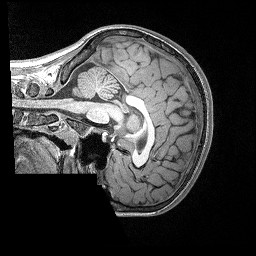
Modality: T1w
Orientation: sagittal
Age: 13
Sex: male
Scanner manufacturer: siemens
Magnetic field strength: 3 T
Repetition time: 2.4 s
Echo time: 0.00308 s